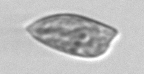
Label: Prorocentrum_dentatum